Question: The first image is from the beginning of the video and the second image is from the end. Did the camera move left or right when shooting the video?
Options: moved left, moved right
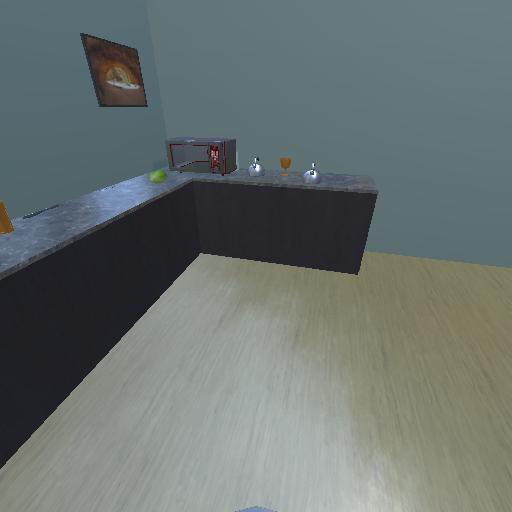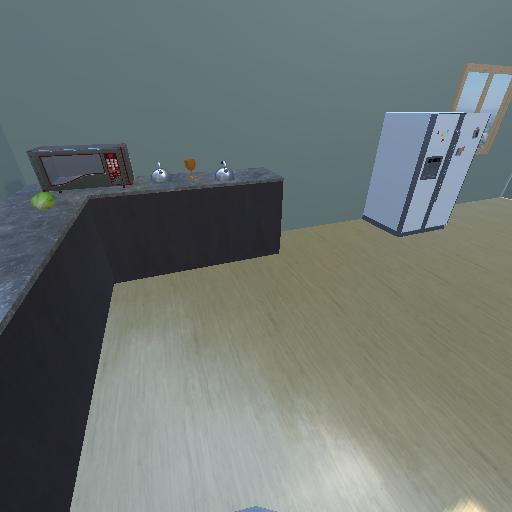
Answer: moved left